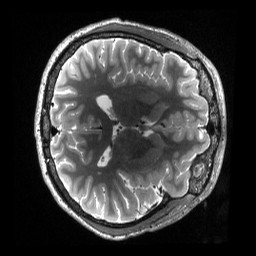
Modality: T2w
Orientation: axial
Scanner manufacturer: siemens
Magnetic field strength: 3 T
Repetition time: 3.2 s
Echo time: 0.563 s